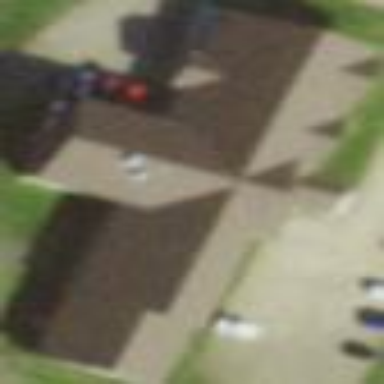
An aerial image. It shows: Animal shelter building.